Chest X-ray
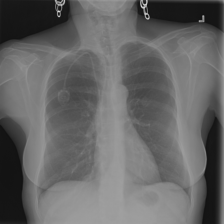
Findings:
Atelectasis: negative
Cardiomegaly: negative
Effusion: negative
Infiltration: negative
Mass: negative
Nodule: negative
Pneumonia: negative
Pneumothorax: negative
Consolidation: negative
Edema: negative
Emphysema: negative
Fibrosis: negative
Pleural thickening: negative
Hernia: negative